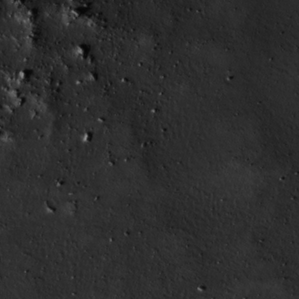
Label: non_frost